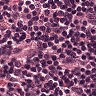
Metastatic tissue present: no